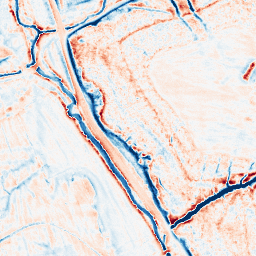
Category: edge_preserving
Decomposition family: anisotropic_diffusion
Decomposition parameters: iterations: 50
kappa: 10
gamma: 0.1
Upsampling method: regularized
Upsampling parameters: scale: 4
lambda_reg: 0.001
Upsampling scale: 4